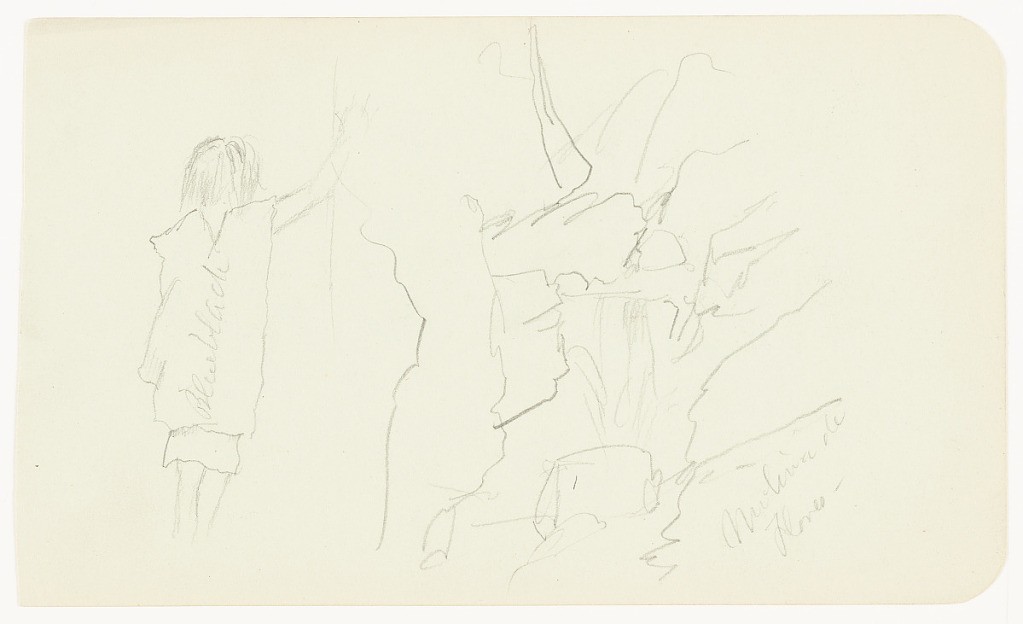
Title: Views around Hacienda Molino de Flores, Texcoco, Mexico
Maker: Frederic Edwin Church, American, 1826–1900
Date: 1883–1884
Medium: Graphite on light green wove paper; verso: graphite
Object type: Drawing
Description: Mixed sketches showing views around the Hacienda Molinda de Flores in Texcoco, Mexico. At right, a view of a waterfall is included: water cascades through a rocky gorge, spilling over stones as it goes. The craggy walls of the gorge rise on either side of fall/stream. At left, a child with tattered clothing and long hair is shown leaning against a wall with their raised right hand.

Verso: Mixed sketches from Mexico showing loosely rendered views of a tree at center right, flowers growing in an building's niche at center right, and a stone bridge supported by two arches.